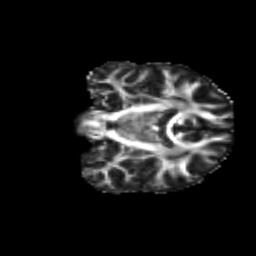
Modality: FA
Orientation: coronal
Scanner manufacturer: siemens
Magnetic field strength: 3 T
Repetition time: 9.2 s
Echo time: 0.084 s